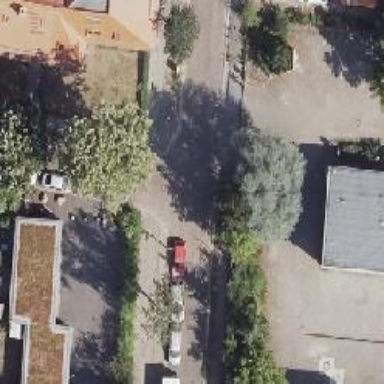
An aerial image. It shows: Asphalt road in living street.